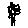
Label: flower